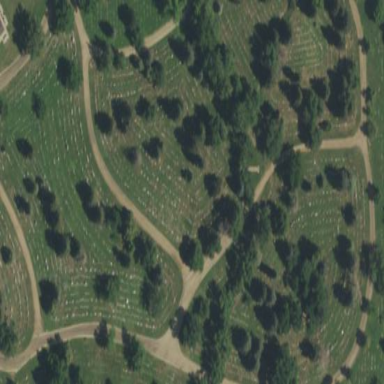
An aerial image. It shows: Cemetery.